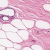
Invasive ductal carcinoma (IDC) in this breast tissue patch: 0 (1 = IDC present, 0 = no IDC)